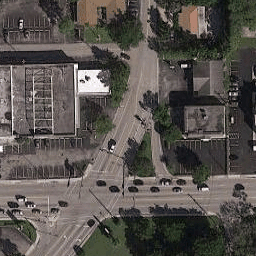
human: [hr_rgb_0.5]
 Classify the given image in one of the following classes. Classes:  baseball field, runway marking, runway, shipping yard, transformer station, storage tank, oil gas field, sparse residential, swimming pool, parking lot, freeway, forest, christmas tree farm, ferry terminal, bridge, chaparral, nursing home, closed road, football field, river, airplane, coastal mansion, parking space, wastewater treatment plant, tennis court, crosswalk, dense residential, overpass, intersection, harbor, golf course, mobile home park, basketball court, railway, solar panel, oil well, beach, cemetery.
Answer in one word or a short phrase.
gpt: intersection